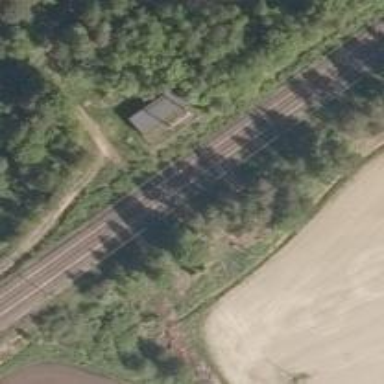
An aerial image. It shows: Railway signal.